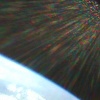
Label: sunburn